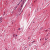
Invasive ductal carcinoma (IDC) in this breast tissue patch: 0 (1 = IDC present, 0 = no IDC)